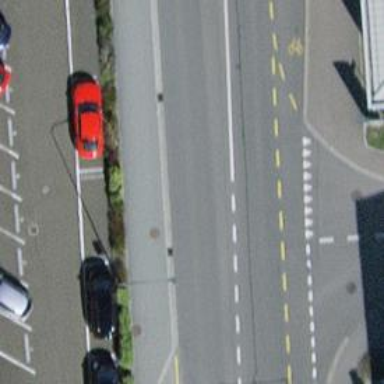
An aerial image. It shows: Asphalt cycleway.